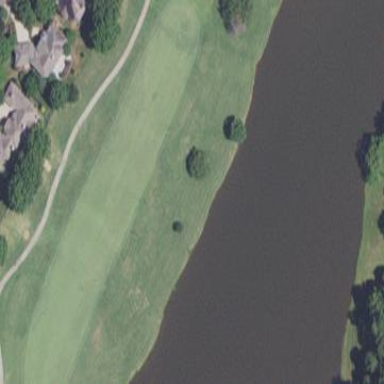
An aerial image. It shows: Golf fairway surrounded by grass.